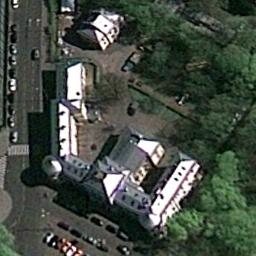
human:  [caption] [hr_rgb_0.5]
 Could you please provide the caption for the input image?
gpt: The church with two towers and the rest of the church has some white sloping roofs .

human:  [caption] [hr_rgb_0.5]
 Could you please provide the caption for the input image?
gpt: A church with a white roof, Many trees and a road around the church, Many cars on the road .

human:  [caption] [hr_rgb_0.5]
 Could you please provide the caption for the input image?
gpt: The church is between the road and trees .

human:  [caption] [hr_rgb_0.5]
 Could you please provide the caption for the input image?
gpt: This is a church with a roof like an umbrella in the middle .

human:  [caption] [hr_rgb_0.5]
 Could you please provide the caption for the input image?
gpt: Many cars are near the church .